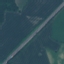
Land use / land cover class: Highway